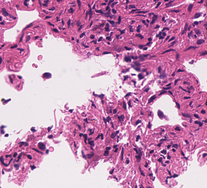
Tumor epithelial tissue: no
Tumor-associated stroma tissue: yes
Normal tissue: no